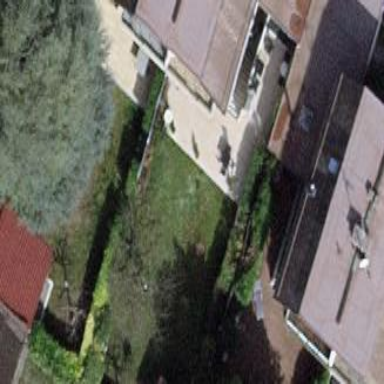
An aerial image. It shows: Garden surrounded by fence.